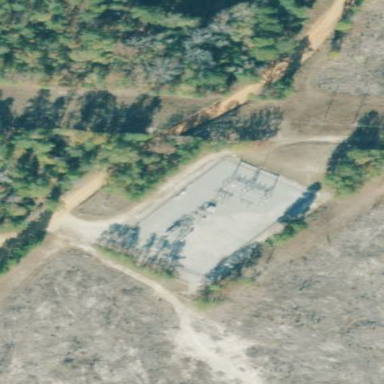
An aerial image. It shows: Distribution substation surrounded by fence.